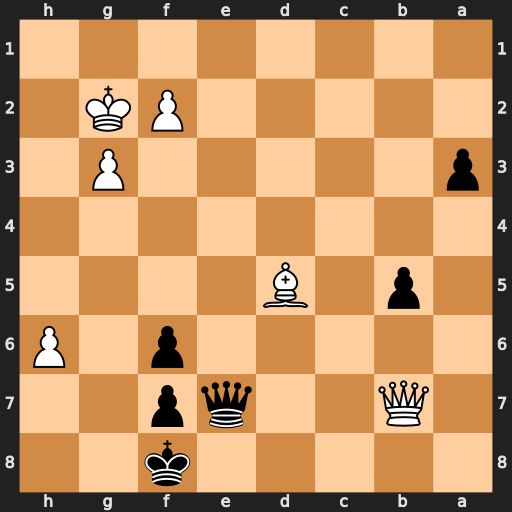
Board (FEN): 5k2/1Q2qp2/5p1P/1p1B4/8/p5P1/5PK1/8
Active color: b
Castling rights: -
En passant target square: -
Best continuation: Qxb7 Bxb7 a2 h7 Kg7